Field crop: maize
Growth stage: 2
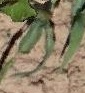
Species: maize